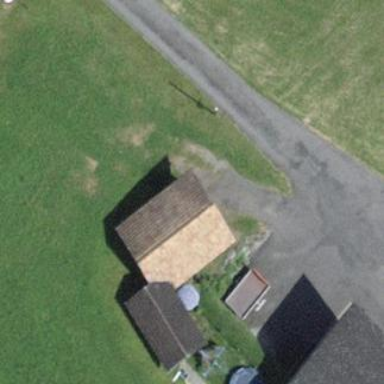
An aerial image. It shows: Garage.